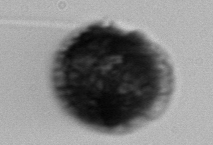
Label: Gonyaulax